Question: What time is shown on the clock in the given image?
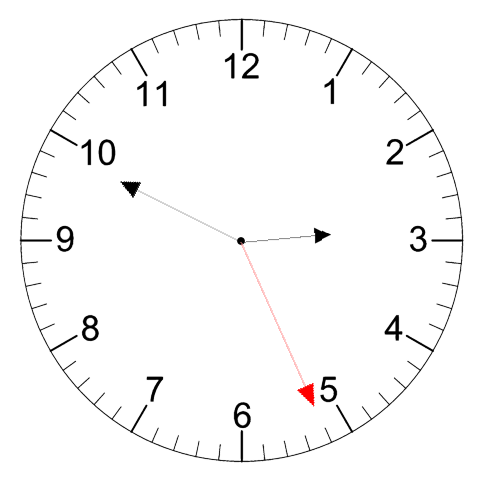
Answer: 02:49:26